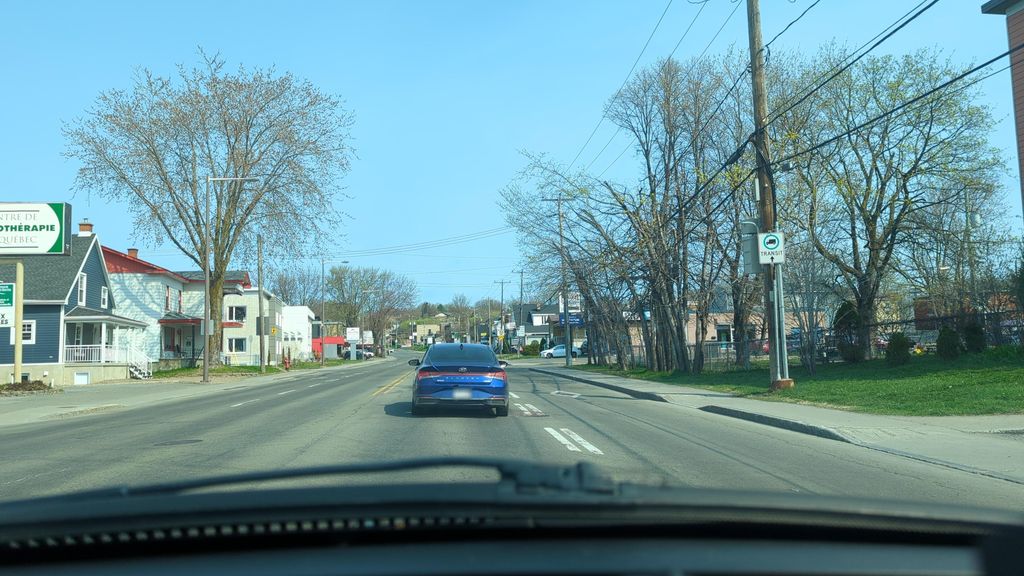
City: quebec_city